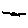
Label: fish